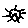
Label: sun